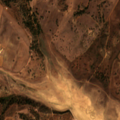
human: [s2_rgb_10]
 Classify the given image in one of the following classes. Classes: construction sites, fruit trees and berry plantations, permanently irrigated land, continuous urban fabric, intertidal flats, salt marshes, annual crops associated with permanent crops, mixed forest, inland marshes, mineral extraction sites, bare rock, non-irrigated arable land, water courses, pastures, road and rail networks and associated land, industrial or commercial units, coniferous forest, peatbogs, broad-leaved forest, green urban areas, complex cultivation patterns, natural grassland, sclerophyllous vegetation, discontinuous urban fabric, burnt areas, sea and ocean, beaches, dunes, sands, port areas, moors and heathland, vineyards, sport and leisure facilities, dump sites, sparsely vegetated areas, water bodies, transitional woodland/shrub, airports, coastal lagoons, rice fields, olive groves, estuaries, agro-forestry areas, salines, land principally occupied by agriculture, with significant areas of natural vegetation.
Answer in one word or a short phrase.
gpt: non-irrigated arable land, land principally occupied by agriculture, with significant areas of natural vegetation, agro-forestry areas, broad-leaved forest, water bodies